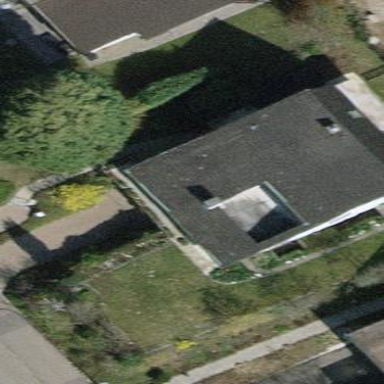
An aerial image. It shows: Detached building.